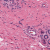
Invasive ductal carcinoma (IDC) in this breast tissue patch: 0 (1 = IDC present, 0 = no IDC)